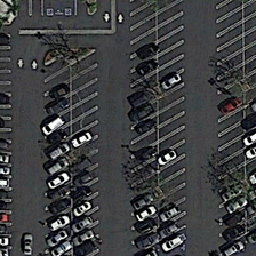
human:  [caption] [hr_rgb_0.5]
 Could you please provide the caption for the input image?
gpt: There are many cars and some small trees in the parking lot.

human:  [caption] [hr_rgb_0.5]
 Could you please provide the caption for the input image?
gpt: Many parking lots are decorated with some small trees.

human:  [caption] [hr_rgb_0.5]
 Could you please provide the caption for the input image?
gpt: There are a lot of cars in the parking lot, decorated with some small trees.

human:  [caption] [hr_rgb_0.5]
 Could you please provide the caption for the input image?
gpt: the parking lot contains a large number of cars, decorated with some small trees.

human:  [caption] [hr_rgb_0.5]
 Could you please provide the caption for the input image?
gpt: The parking lot contains a large number of cars, decorated with some small trees.